Question: I have been following the steps in this question:
<URL>
I don't want a simple check box that gets checked if a row is tapped, I need a check box that changes , since the cell itself already loads a detailed view for the selected item.
- How can I "move" the cell to the right, to be able to see the checked button properly? (solved this one: in Storyboard, select the cell, go to Attributes Inspector, and change the width of the identation)- What should I use for the tags, since does not work? If I select the first item, it checks the 8th(solved this one in the selected answer)

Here is the updated code for cellForRowAtIndexPath:
'''
- (UITableViewCell *)tableView:(UITableView *)tableView cellForRowAtIndexPath:(NSIndexPath *)indexPath {
UITableViewCell *cell = [tableView2 dequeueReusableCellWithIdentifier:@"Cell2"];
UIButton *checkBox;
if (cell.tag == 0) {
checkBox = [[UIButton alloc]initWithFrame:CGRectMake(5, 10, 20, 20)];
UIImage *normalImage = [UIImage imageNamed: @"unchecked.png"];
UIImage *selectedImage = [UIImage imageNamed: @"checked.png"];
[checkBox setImage:normalImage forState:UIControlStateNormal];
[checkBox setImage:selectedImage forState:UIControlStateSelected];
[checkBox addTarget:self action:@selector(makeWatched:) forControlEvents:UIControlEventTouchUpInside];
[cell.contentView addSubview:checkBox];
cell.tag = 1;
}
for (id obj in cell.contentView.subviews) {
if ([obj isKindOfClass:[UIButton class]]) {
checkBox = obj;
checkBox.tag = indexPath.row;
break;
}
}
Episodi *epi = [self.fetchedResultsController objectAtIndexPath:indexPath];
checkBox.selected = ([self.selectedChecks containsObject:[NSNumber numberWithInt: (indexPath.row)]])? YES : NO;
if ([epi.watched isEqualToString:@"1"]) {
NSLog(@"Entra");
checkBox.selected = YES;
}
cell.textLabel.text = epi.episodeTitle;
return cell;
'''
}
Updated code for the checkbox action:
'''
-(void)makeWatched:(UIButton *) checkButton {
if (checkButton.selected == NO) {
Episodi *epi = [self.fetchedResultsController objectAtIndexPath:[NSIndexPath indexPathForRow:checkButton.tag inSection:sectionNumber]];
[epi setWatched:@"1"];
checkButton.selected=YES;
NSError *error = nil;
if (![managedObjectContext save:&error]) {
NSLog(@"Saving changes failed: %@", error);
} else {
// The changes have been persisted.
}
[self.selectedChecks addObject:[NSNumber numberWithInt:(checkButton.tag)]];
[self.tableView2 reloadRowsAtIndexPaths:[NSArray arrayWithObject:[NSIndexPath indexPathForRow:checkButton.tag inSection:sectionNumber]] withRowAnimation:UITableViewRowAnimationNone];
}else{
Episodi *epi = [self.fetchedResultsController objectAtIndexPath:[NSIndexPath indexPathForRow:checkButton.tag inSection:sectionNumber]];
[epi setWatched:@"0"];
if ([epi.watched isEqualToString:@"0"]){
NSLog(@"Not Watched anymore");
}
checkButton.selected=NO;
NSError *error = nil;
if (![managedObjectContext save:&error]) {
NSLog(@"Saving changes failed: %@", error);
} else {
// The changes have been persisted.
}
[self.selectedChecks removeObjectIdenticalTo:[NSNumber numberWithInt:(checkButton.tag)]];
[self.tableView2 reloadRowsAtIndexPaths:[NSArray arrayWithObject:[NSIndexPath indexPathForRow:checkButton.tag inSection:sectionNumber]] withRowAnimation:UITableViewRowAnimationNone];
}
}
'''
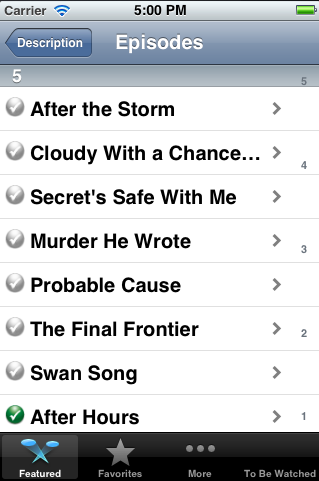
Answer: One thing you're doing wrong is adding more than one check box in a cell. You enter the "else" clause if the cell is not nil -- that cell already has a checkbox with its tag. You then add another checkbox to that cell with its own tag.
You should refactor your code to only do the addition of any subviews when the cell is nil. Anything having to do with the content, including the checkbox's tags should be done outside of the if clause.
Here is one way to do it. I wrap the creation of the checkbox in an if statement so that only one checkbox is ever added to a cell (the newly created cell will have the default tag value of 0). I have an array, selectedChecks, that hold the row of all the checked boxes (remember to create that array in viewDidLoad).
'''
- (UITableViewCell *)tableView:(UITableView *)tableView cellForRowAtIndexPath:(NSIndexPath *)indexPath {
UITableViewCell *cell = [tableView dequeueReusableCellWithIdentifier:@"Cell"];
UIButton *checkBox;
if (cell.tag == 0) {
checkBox = [[UIButton alloc]initWithFrame:CGRectMake(-5, 10, 20, 20)];
UIImage *normalImage = [UIImage imageNamed: @"Uncheck.png"];
UIImage *selectedImage = [UIImage imageNamed: @"Check.png"];
[checkBox setImage:normalImage forState:UIControlStateNormal];
[checkBox setImage:selectedImage forState:UIControlStateSelected];
[checkBox addTarget:self action:@selector(makeWatched:) forControlEvents:UIControlEventTouchUpInside];
[cell.contentView addSubview:checkBox];
cell.tag = 1;
}
for (id obj in cell.contentView.subviews) {
if ([obj isKindOfClass:[UIButton class]]) {
checkBox = obj;
checkBox.tag = indexPath.row;
break;
}
}
checkBox.selected = ([self.selectedChecks containsObject:@(indexPath.row)])? YES : NO;
cell.textLabel.text = self.theData[indexPath.row];
return cell;
}
-(void)makeWatched:(UIButton *) checkButton {
if (checkButton.selected == NO) {
[self.selectedChecks addObject:@(checkButton.tag)];
[self.tableView reloadRowsAtIndexPaths:@[[NSIndexPath indexPathForRow:checkButton.tag inSection:0]] withRowAnimation:UITableViewRowAnimationNone];
}else{
[self.selectedChecks removeObjectIdenticalTo:@(checkButton.tag)];
[self.tableView reloadRowsAtIndexPaths:@[[NSIndexPath indexPathForRow:checkButton.tag inSection:0]] withRowAnimation:UITableViewRowAnimationNone];
}
}
'''
This should work, but I think it's easier to create a custom class for your cell and add the button in the storyboard, and have an IBOutlet to that button in your custom cell .h file.